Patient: sex F, age 56
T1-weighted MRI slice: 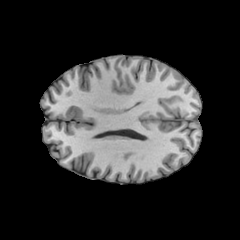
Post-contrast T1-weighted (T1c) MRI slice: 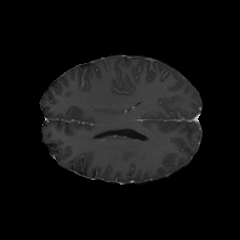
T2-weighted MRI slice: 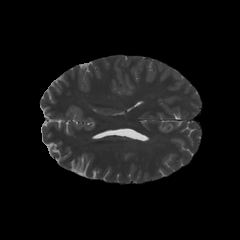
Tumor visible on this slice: no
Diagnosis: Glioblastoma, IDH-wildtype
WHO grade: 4